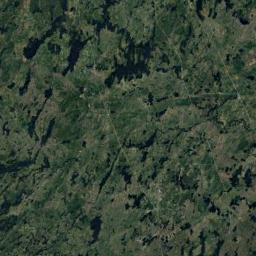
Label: wetland